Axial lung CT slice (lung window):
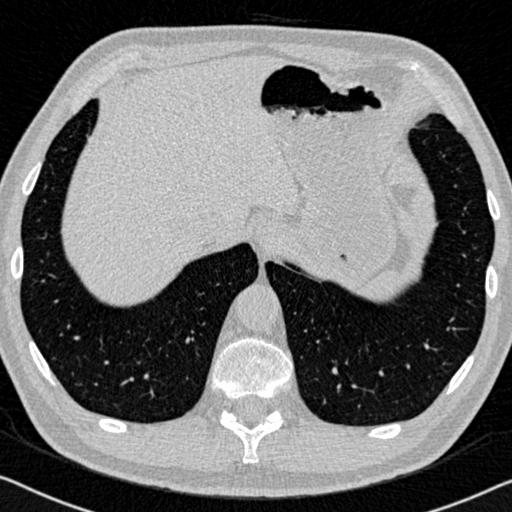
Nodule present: no